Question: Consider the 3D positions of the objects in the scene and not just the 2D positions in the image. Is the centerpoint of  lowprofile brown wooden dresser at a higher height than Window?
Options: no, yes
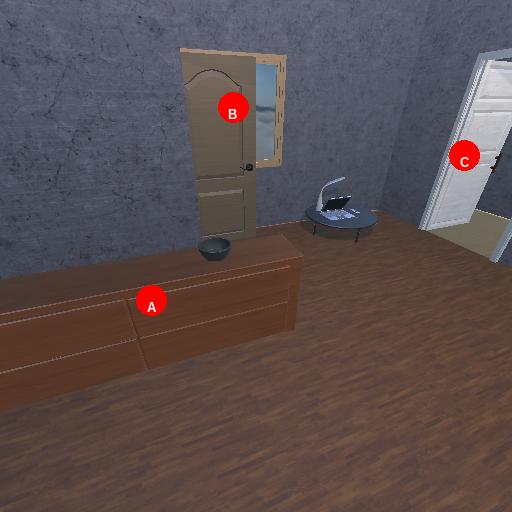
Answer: no